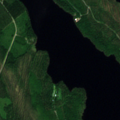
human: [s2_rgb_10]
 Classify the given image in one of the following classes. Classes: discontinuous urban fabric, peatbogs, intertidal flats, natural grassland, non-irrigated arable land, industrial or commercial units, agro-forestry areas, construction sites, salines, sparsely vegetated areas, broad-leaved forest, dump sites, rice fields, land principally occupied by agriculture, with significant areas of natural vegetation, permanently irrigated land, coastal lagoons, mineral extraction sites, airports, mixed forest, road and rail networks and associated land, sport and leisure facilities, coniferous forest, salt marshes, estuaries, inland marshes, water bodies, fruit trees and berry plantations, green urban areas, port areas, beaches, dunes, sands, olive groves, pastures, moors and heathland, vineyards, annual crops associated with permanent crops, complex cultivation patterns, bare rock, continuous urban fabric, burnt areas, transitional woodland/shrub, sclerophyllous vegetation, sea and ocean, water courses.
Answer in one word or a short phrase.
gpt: coniferous forest, mixed forest, transitional woodland/shrub, water bodies